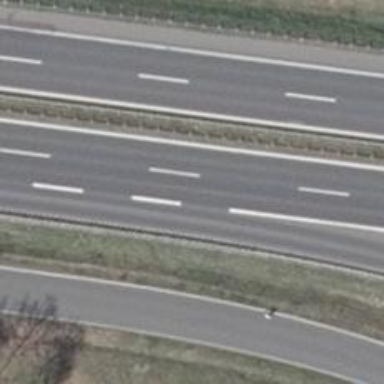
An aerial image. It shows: Asphalt trunk motorway.